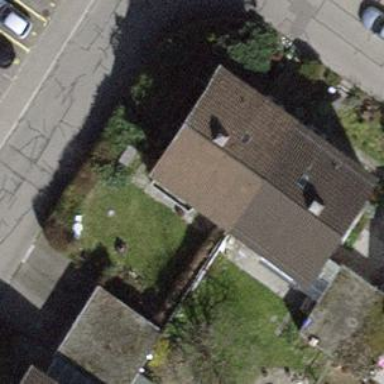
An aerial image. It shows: Building with tile roof.